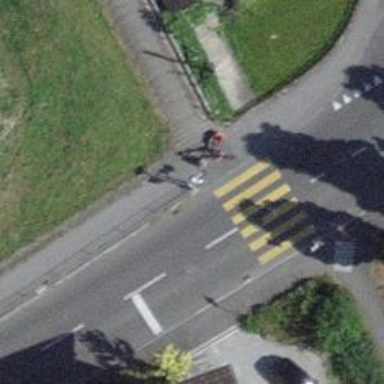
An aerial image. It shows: Kerb serving as barrier.